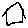
Label: house